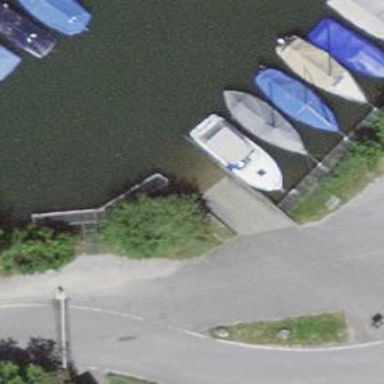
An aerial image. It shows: Slipway on leisure land.